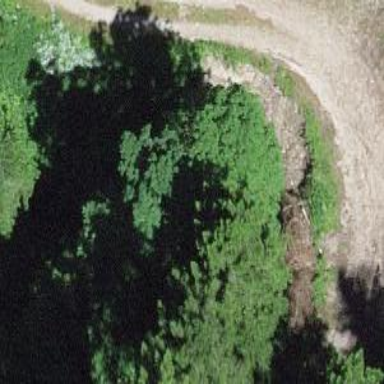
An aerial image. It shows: Culvert tunnel.